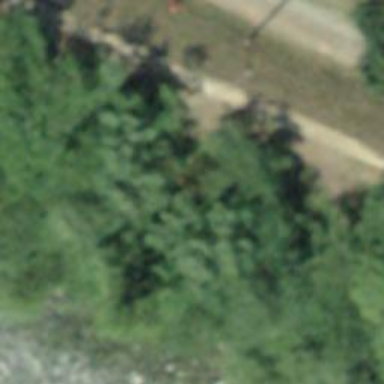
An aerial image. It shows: Set of steps on the road.